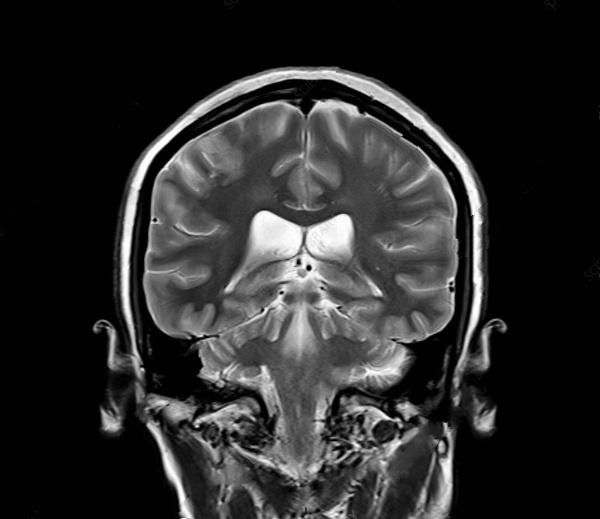
Label: notumor